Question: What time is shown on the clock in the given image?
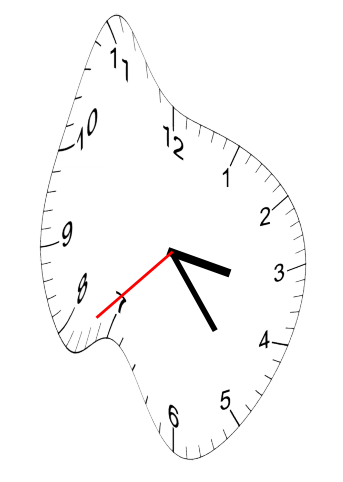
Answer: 03:23:38